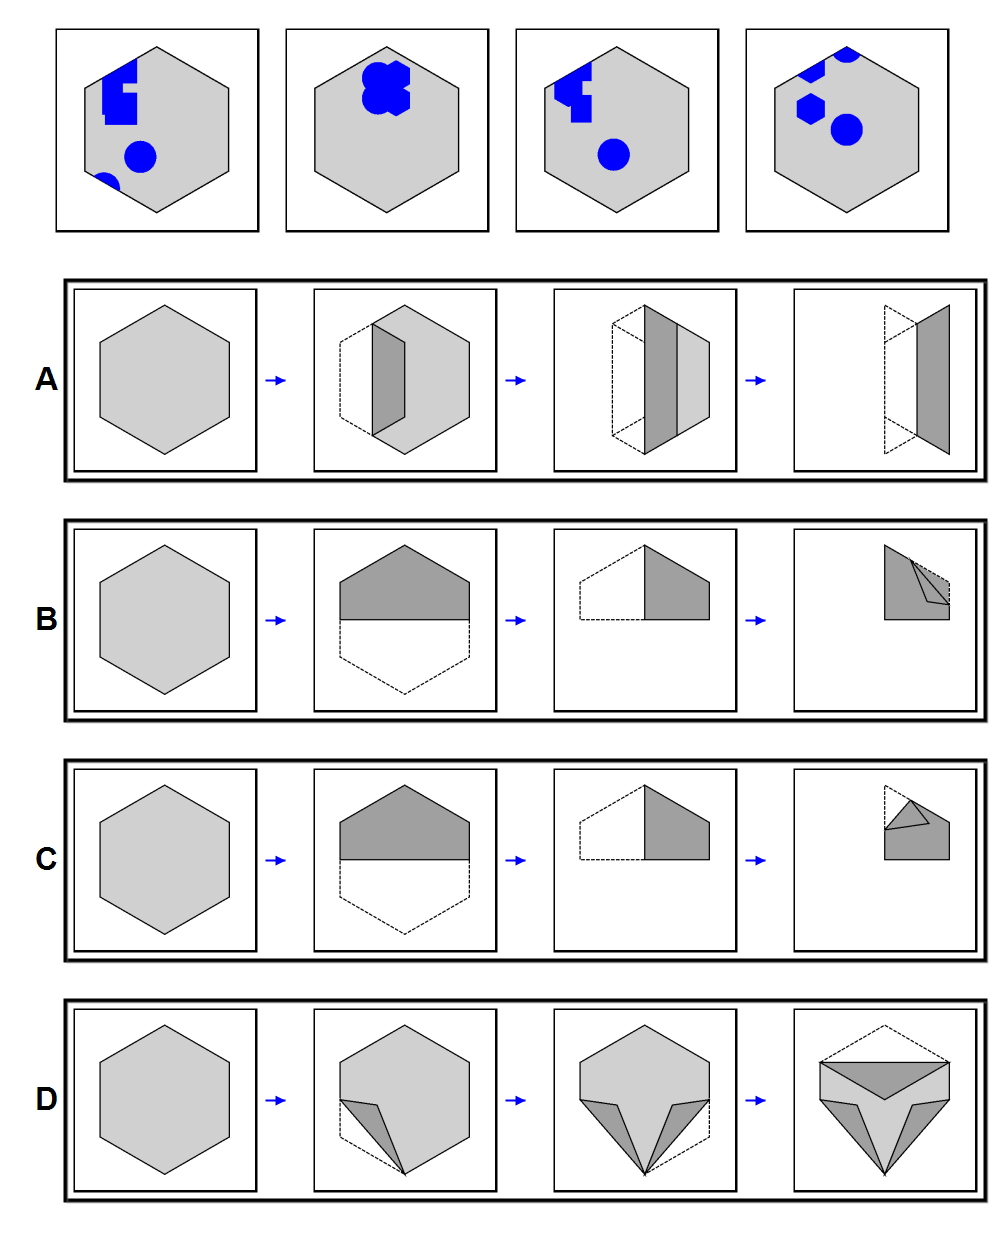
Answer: D